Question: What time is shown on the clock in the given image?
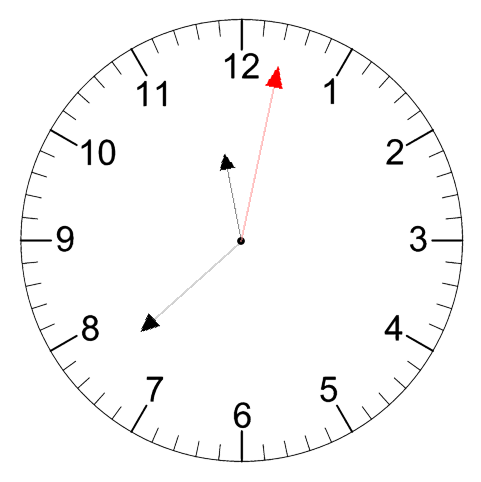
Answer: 11:38:02